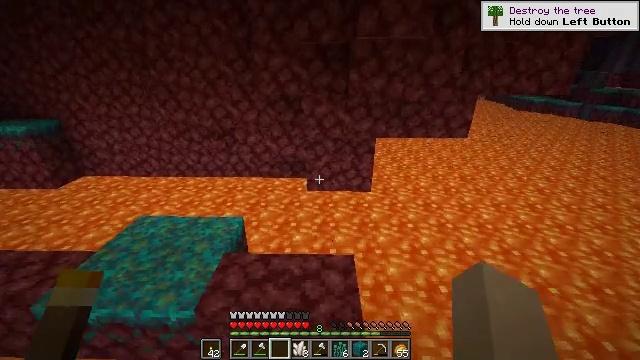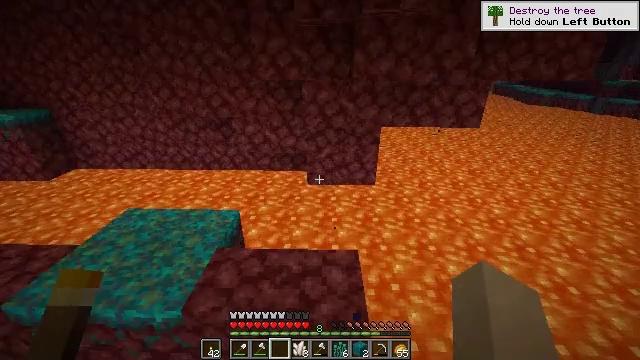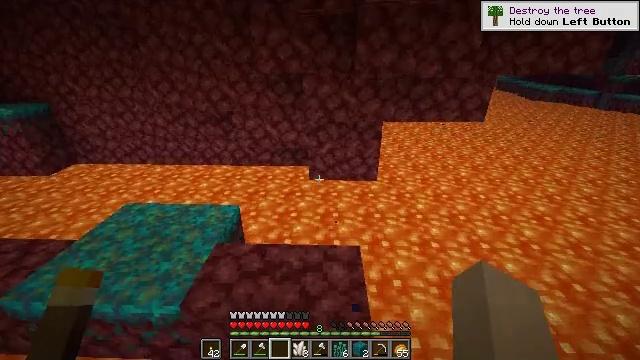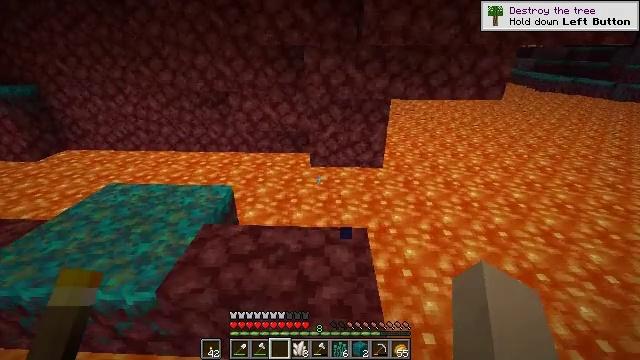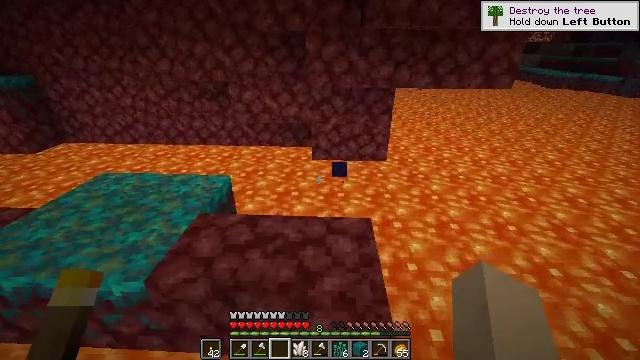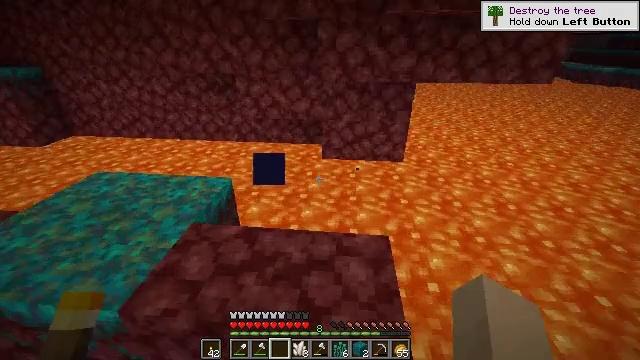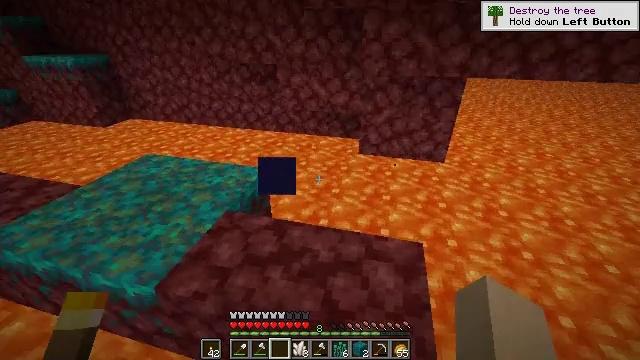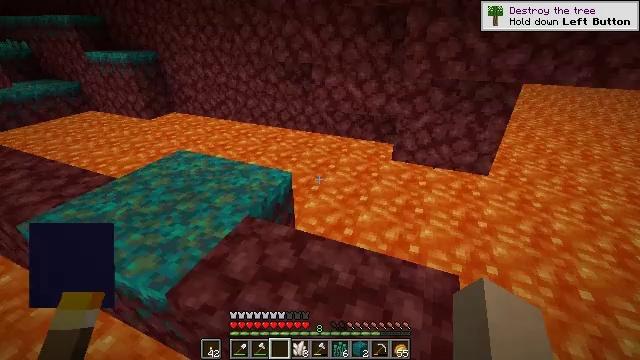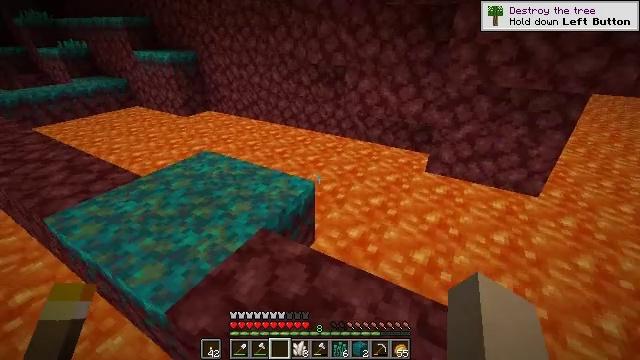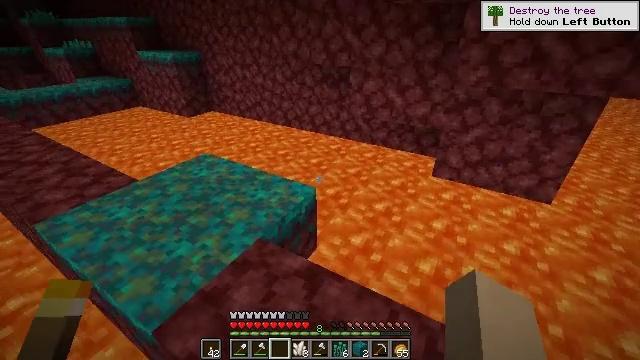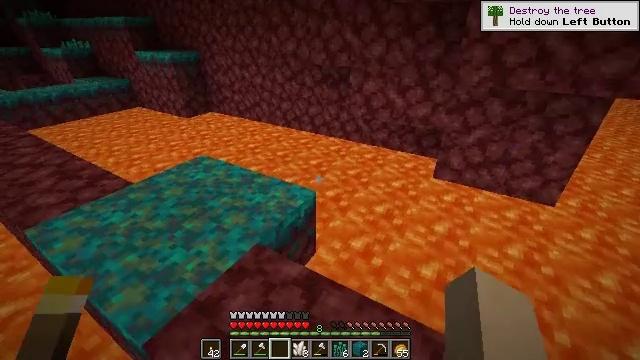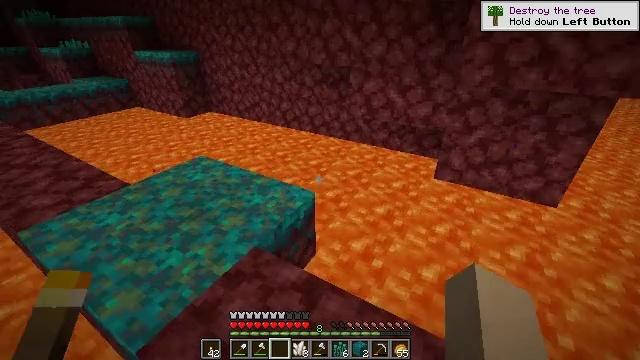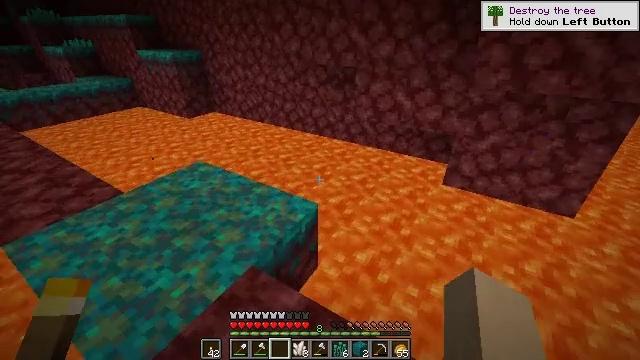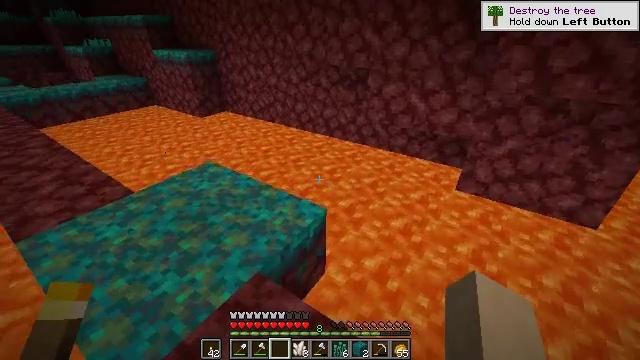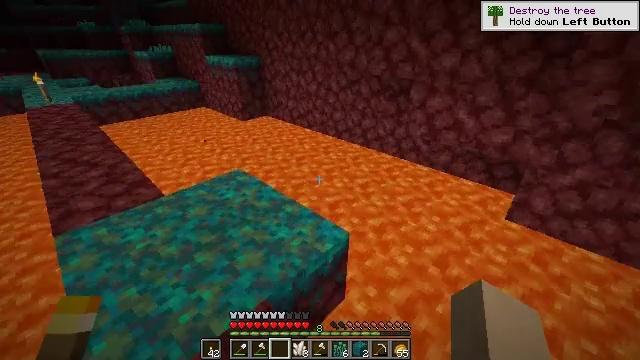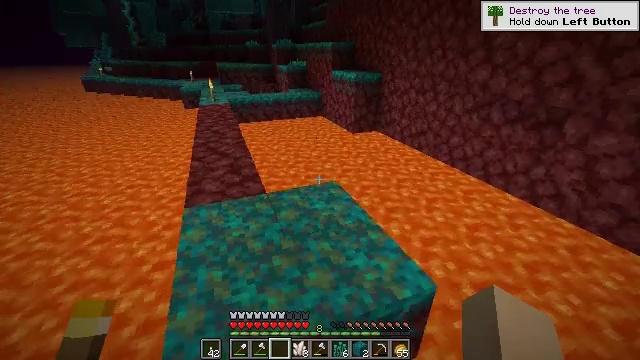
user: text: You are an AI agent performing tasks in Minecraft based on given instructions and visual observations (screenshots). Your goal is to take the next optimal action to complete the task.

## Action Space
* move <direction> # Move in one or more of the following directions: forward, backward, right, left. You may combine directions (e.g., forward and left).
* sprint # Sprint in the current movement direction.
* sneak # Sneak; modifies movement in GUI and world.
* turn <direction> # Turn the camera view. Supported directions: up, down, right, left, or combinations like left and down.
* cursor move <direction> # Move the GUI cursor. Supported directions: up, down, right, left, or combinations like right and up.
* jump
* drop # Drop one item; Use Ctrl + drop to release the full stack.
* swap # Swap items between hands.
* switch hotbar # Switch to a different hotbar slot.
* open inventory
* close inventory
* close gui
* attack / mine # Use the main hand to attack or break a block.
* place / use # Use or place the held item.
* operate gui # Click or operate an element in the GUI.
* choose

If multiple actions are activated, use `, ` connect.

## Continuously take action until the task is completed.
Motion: motion action
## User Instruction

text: Gather warped nylium from the ground.
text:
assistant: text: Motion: no_op
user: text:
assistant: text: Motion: no_op
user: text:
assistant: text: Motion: no_op
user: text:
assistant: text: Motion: move forward
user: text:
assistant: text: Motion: move forward, turn left
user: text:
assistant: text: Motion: move forward, turn left and down
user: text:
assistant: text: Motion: move forward, turn left
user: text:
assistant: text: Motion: move forward, turn left
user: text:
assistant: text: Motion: turn left
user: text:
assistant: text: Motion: no_op
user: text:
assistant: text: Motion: move forward
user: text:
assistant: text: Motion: move forward, turn left
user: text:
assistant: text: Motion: move forward and move right, turn left
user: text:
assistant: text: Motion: move forward and move right, turn left and up
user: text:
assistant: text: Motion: move forward, turn left and up
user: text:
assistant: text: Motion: turn left and up
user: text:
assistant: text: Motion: turn left and up
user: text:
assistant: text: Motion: no_op
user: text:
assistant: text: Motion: move forward
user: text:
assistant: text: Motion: move forward
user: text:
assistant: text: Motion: move forward
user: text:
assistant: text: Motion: move forward
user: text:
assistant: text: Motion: move forward
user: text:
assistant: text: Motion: move forward, sprint, turn left and up
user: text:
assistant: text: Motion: move forward, sprint, turn left and up
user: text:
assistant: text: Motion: move forward, sprint
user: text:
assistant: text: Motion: move forward, sprint
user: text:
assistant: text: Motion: move forward
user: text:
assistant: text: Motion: move forward, sprint
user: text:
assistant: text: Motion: move forward, sprint